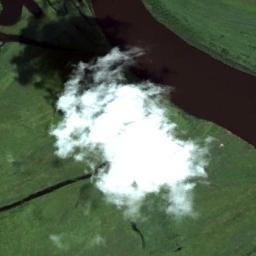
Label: cloud